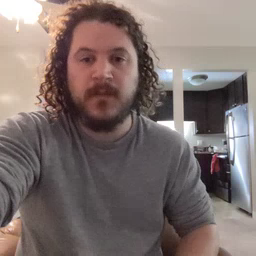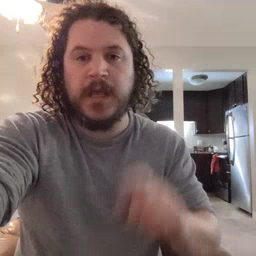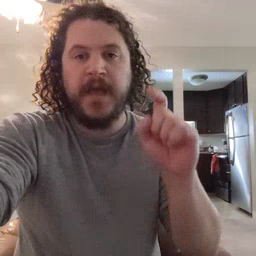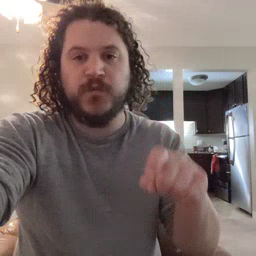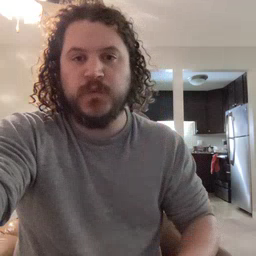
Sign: haveto